Question: I have a SQL table that looks like this below:

I would like to run a calculation where I return all the cells where some calculations are true.
For instance, I would run something like:
'''
Select group, alonecombo, statistic
where tablenumber = "B3002"
AND geoname = "Alabama"
FROM table1
'''
I need to add a condition like: WHERE totalpop > 100000 (the statistic value of total pop)
Any help would be greatly appreciated.
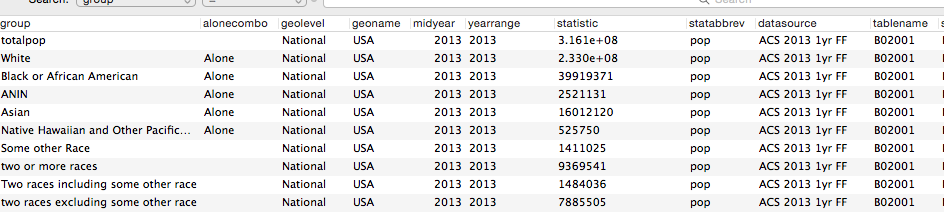
Answer: You just add another condition to your where clause:
'''
Select group, alonecombo, statistic
where
tablenumber = "B3002"
AND geoname = "Alabama"
and (group = "totalpop" and statistic > 100000)
FROM table1
'''